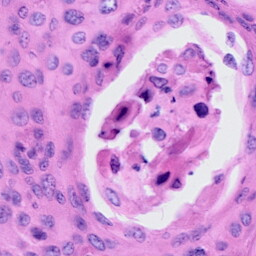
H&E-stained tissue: Cervix